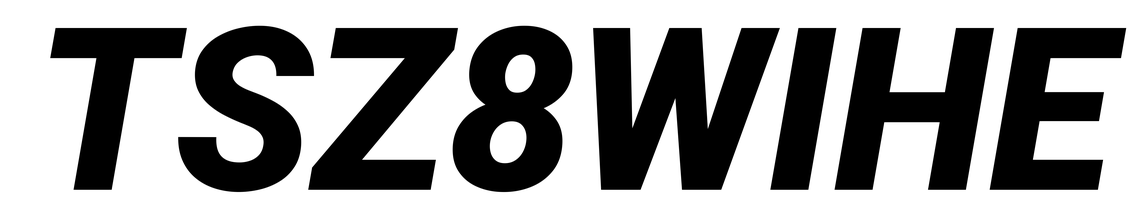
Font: Roboto-Italic_Black_Italic